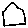
Label: house